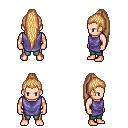
a pixel art fantasy rpg character, male body template, human, light skin, chain tabard jacket, teal pants, light blonde extra-long topknot hairstyle, four views (front, back, left, right), 2x2 character sprite sheet, small pixel art, hard edges, no anti-aliasing